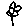
Label: flower